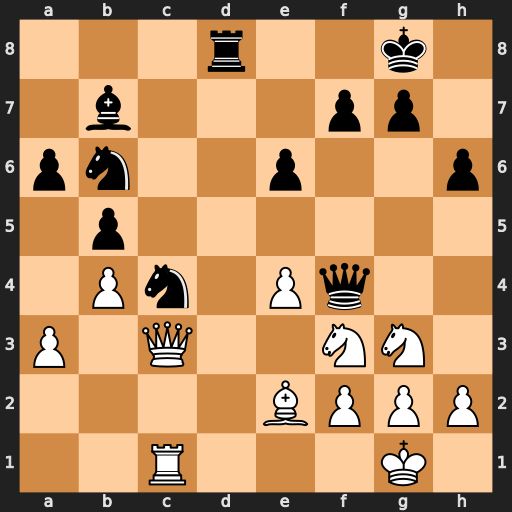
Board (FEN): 3r2k1/1b3pp1/pn2p2p/1p6/1Pn1Pq2/P1Q2NN1/4BPPP/2R3K1
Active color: w
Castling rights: -
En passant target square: -
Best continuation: Nh5 Qg4 Nh4 Qxh5 Bxh5